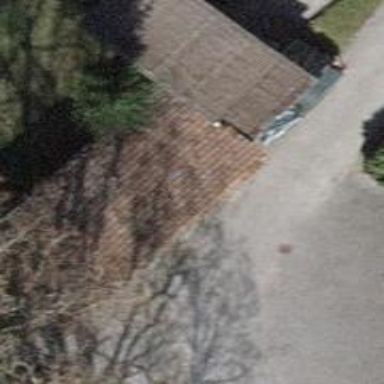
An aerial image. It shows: Shed.